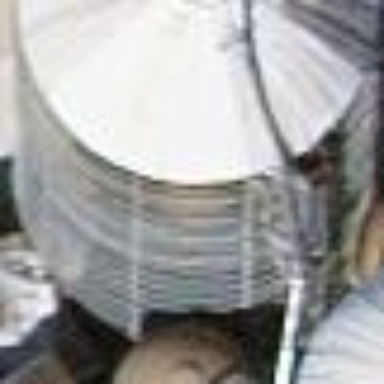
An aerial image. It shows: Storage tank that is man-made.